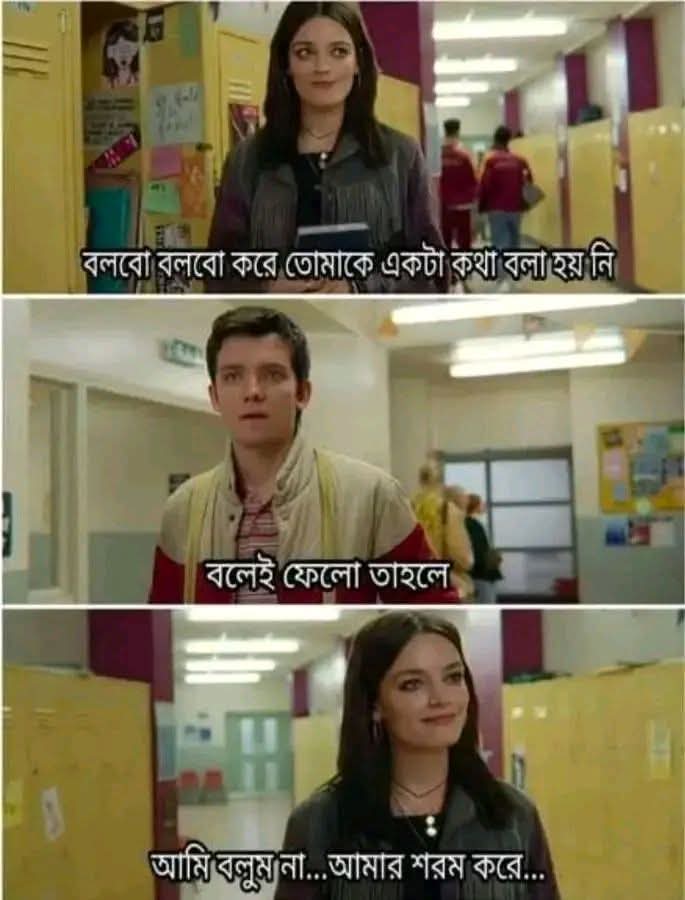
Text: বলবো বলবো করে তোমাকে একটা কথা বলা হয় নি
বলেই ফেলো তাহলে
আমি বলুম না... আমার শরম করে...
Label: Non Hate